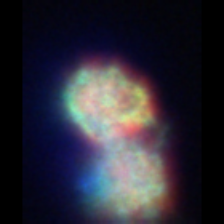
Taxon: Unknown_detritus
Group: Unknown